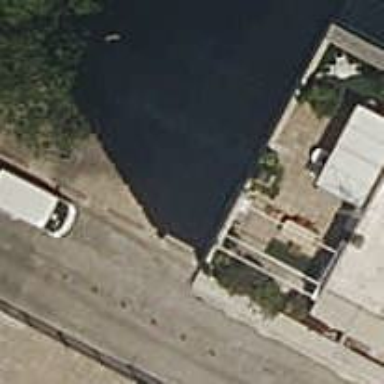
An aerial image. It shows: Part of building.